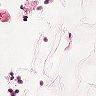
Metastatic tissue present: no